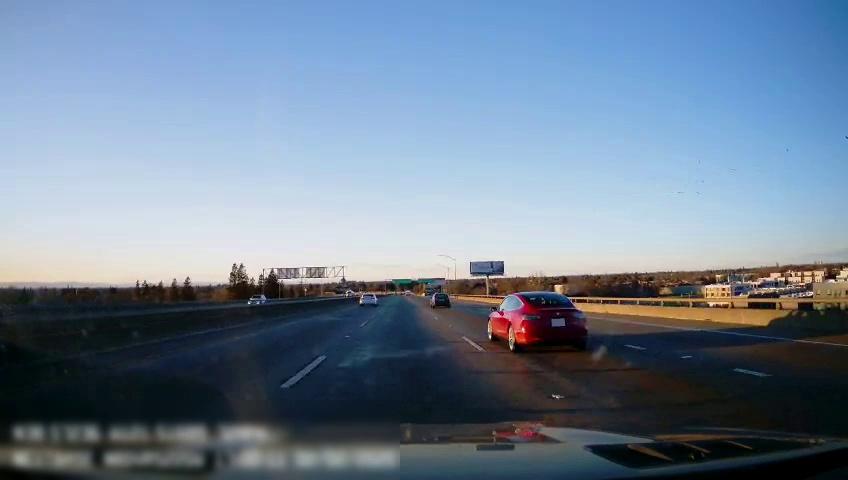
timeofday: Day
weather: Sunny
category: Drivable Space
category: Vehicles | Car
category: Vehicles | Car
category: Vehicles | Car
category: Vehicles | SUV
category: Lanes | Current Lane
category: Lanes | Current Lane
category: Lanes | Alternate Lane
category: Lanes | Alternate Lane
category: Lanes | Alternate Lane
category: Traffic | Signs
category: Traffic | Signs